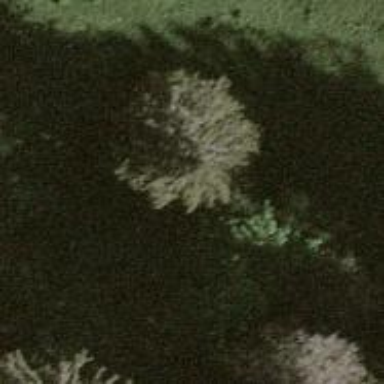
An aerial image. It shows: Beautiful tree in nature.